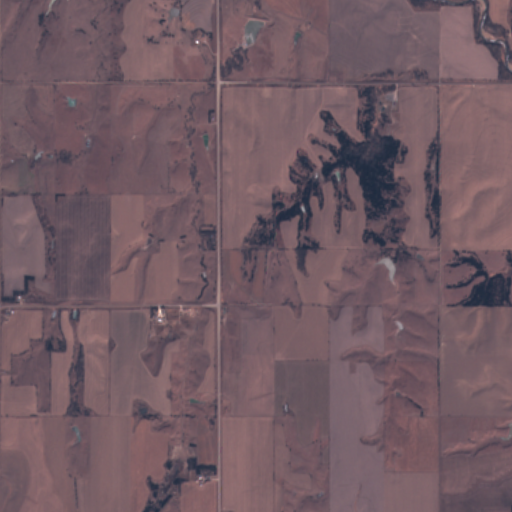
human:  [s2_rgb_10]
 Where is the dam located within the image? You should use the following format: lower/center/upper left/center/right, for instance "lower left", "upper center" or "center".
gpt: The dam is located in the upper center of the image.
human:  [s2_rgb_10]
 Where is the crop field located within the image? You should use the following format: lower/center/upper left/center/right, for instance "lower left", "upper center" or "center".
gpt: There is no crop field in the image.